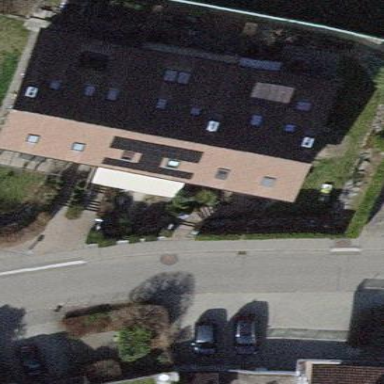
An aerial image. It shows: Terrace building with gabled roof.